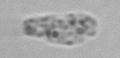
Label: Amoeba